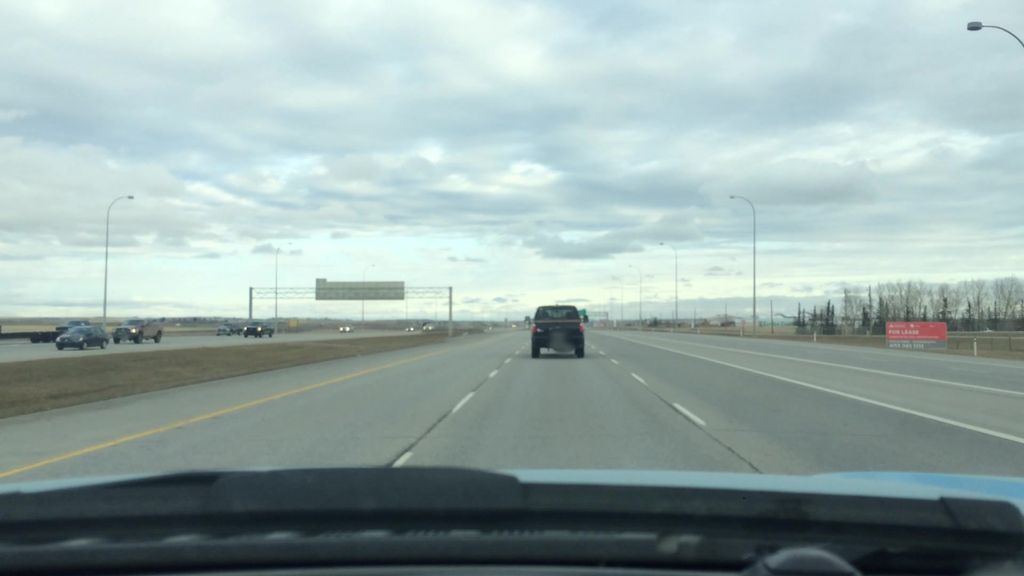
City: calgary